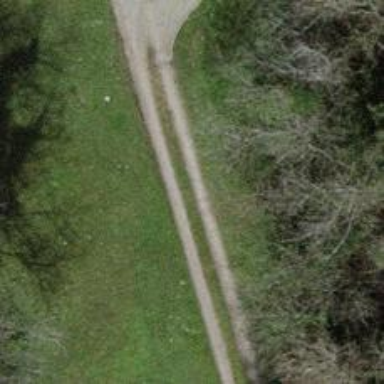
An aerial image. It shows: Gravel driveway servicing the sidewalk.